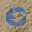
Label: 0